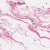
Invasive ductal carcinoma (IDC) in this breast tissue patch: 0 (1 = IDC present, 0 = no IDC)